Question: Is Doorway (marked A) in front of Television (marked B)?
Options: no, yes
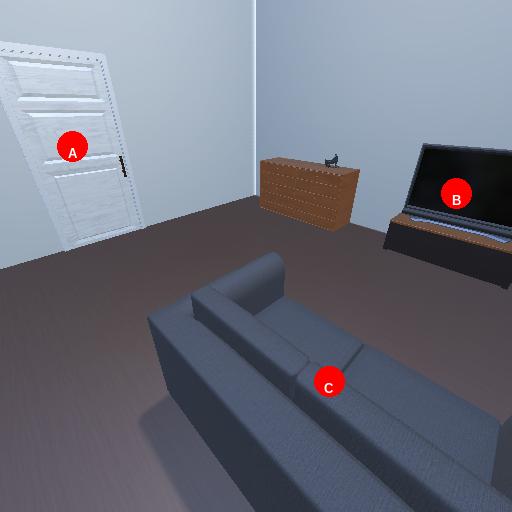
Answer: no